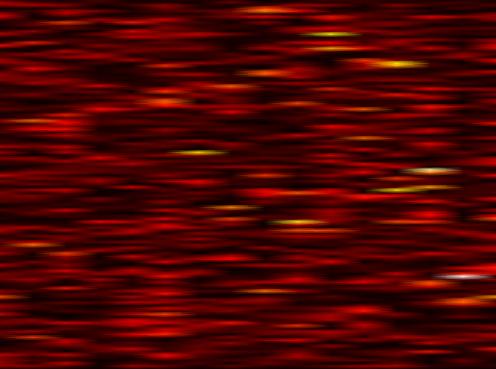
Label: FOFDM